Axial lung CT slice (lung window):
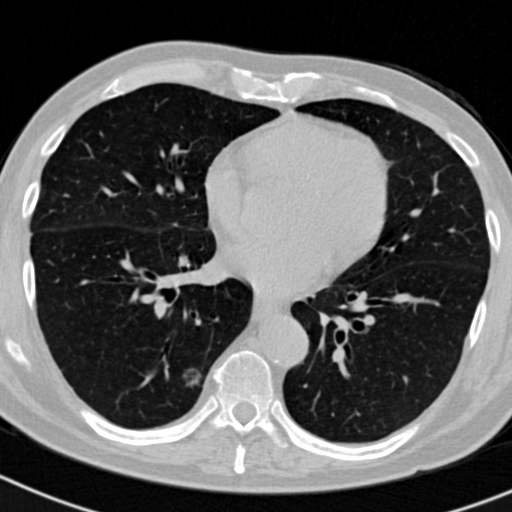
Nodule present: yes
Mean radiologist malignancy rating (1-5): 3